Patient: sex M, age 34
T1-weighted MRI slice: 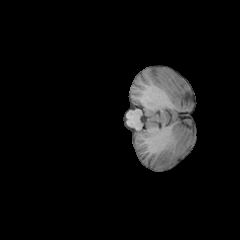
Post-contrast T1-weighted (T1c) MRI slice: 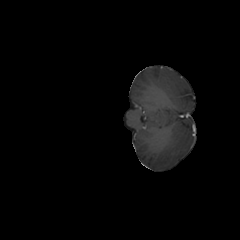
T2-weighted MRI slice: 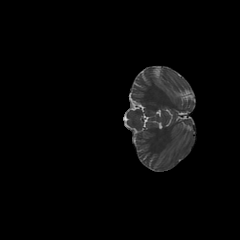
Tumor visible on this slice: no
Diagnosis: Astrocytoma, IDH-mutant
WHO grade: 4